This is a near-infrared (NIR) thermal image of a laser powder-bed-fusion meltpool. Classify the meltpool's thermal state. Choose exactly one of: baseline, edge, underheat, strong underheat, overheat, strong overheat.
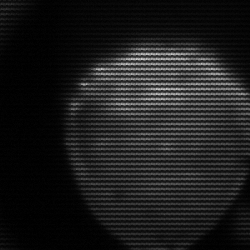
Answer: edge